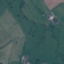
Land use / land cover class: Pasture